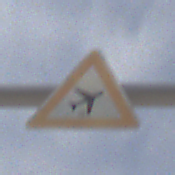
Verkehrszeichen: FlugbetriebLinks
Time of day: MorningAfternoon
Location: Outdoor (Suburban)
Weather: PartlyCloudy
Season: NotSpecified
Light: Natural